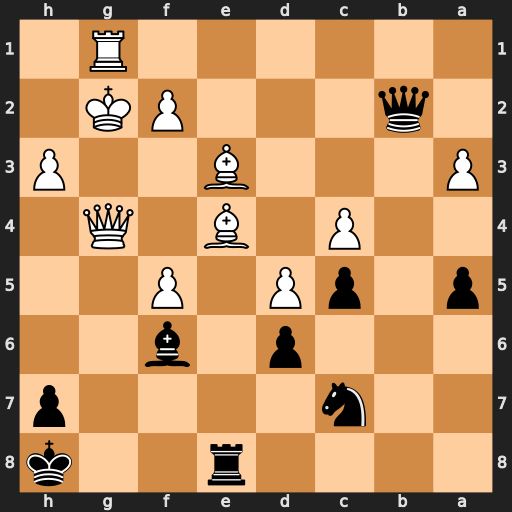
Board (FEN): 4r2k/2n4p/3p1b2/p1pP1P2/2P1B1Q1/P3B2P/1q3PK1/6R1
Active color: b
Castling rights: -
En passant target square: -
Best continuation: Rg8 Kf3 Rxg4